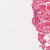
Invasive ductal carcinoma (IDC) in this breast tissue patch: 0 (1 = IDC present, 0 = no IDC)